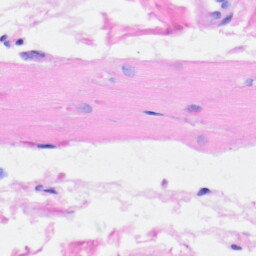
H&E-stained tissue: Heart